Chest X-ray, AP view. Patient: 42 years old, sex M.
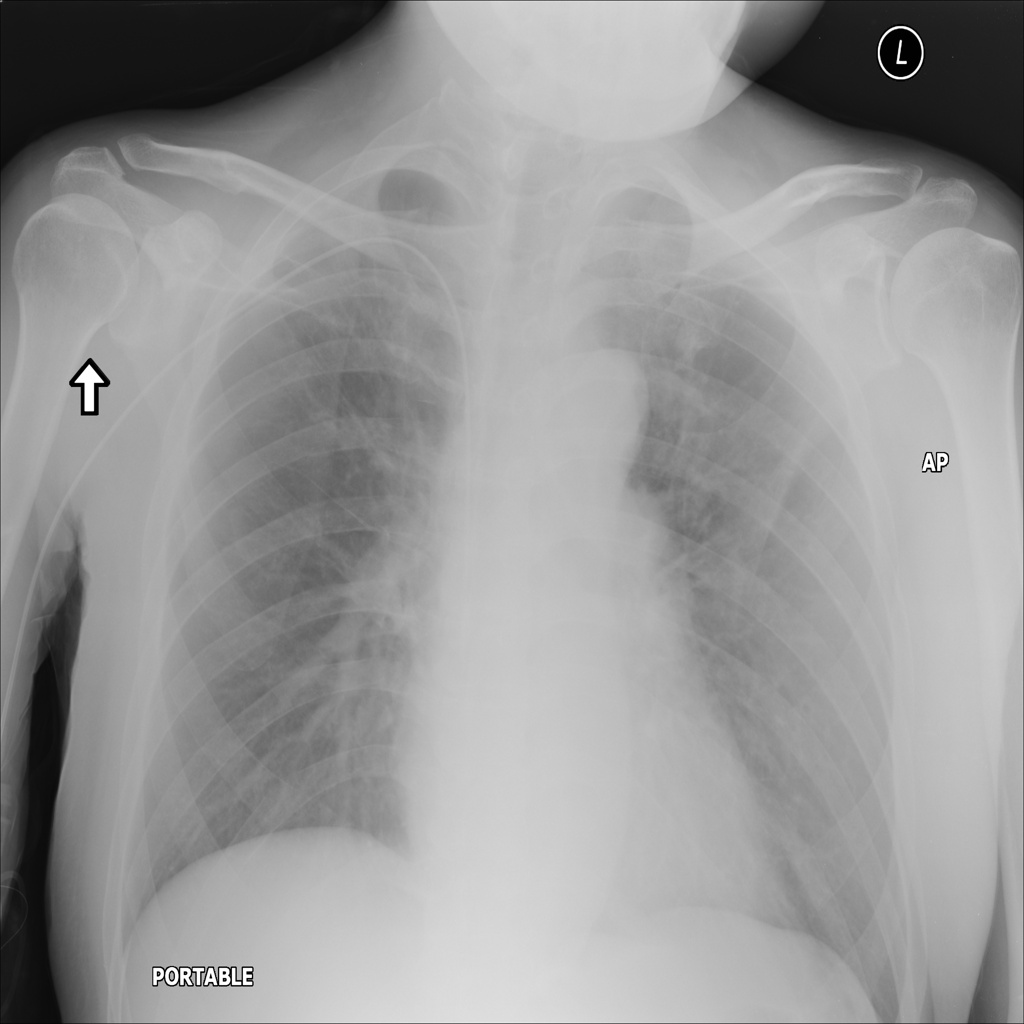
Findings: No Finding